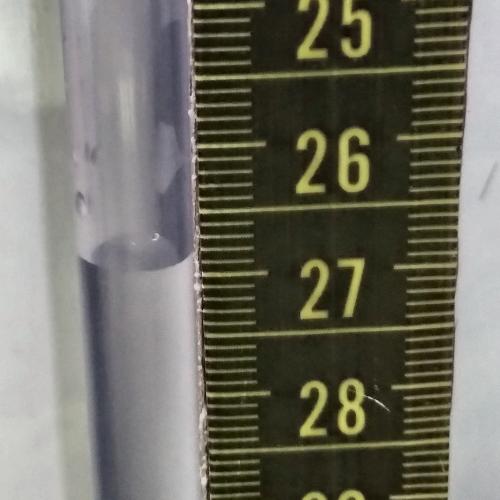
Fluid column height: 26.9 cm